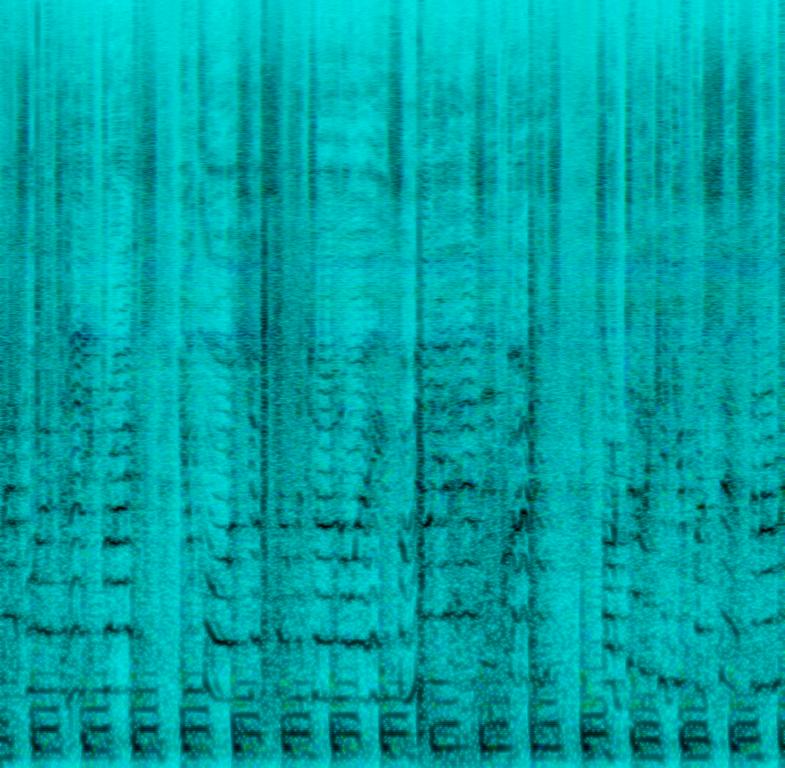
The drums are playing the kick along with an e-bass. Then 16th notes come in played on a hihat. A male singer with a higher register voice is singing loudly. The song seems to be building up before breaking into the next part. This song may be playing cruising down a hill with a skateboard.